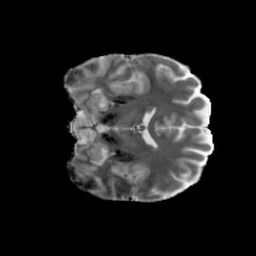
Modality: MD
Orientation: coronal
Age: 30
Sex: female
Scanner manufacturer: siemens
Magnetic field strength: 6.98 T
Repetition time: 7.776 s
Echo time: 0.076 s